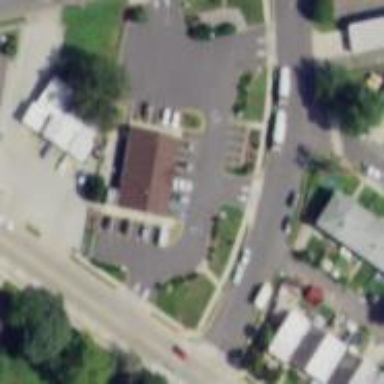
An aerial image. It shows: Convenience shop.